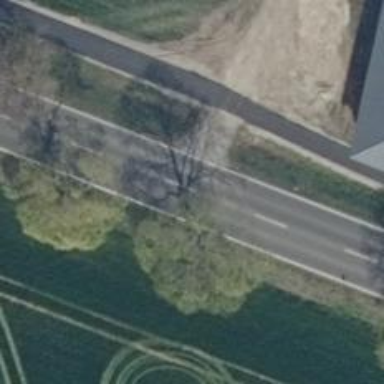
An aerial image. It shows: Track road with grass surface.